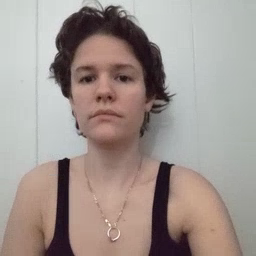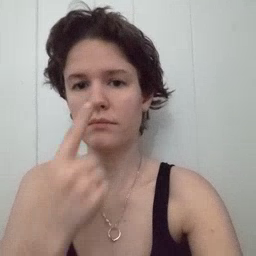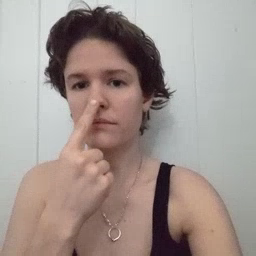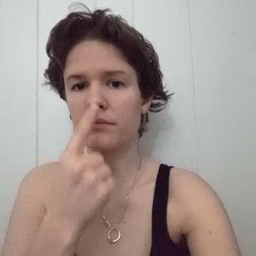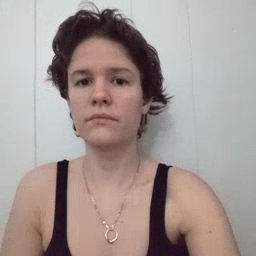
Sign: nose